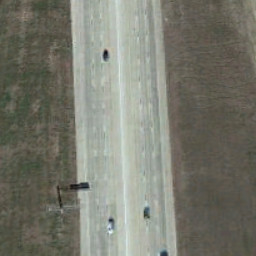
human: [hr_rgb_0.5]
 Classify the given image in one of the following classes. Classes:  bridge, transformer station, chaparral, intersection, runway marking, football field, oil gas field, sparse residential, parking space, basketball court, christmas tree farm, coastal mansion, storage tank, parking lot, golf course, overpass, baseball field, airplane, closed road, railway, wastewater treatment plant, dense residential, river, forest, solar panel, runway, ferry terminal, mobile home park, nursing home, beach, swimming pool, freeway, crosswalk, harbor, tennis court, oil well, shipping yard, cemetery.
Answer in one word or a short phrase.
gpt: freeway